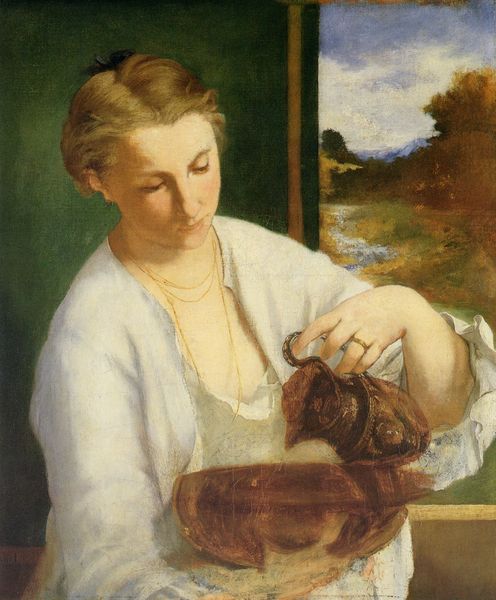
Titel: Frau mit Wasserkrug
(Studie von Susanne Leenhoff)
Künstler: Édouard Manet
Standort: Charlottenlund (Dänemark)
Institution: Ordrupgaard
Schlagwörter: baum, blau, gemälde, hand, haut, himmel, kopf, schatten, wasser, weiß, wolken, bäume, fluss, grün, impressionismus, landschaft, mädchen, ausschnitt, braun, fenster, finger, frau, frisur, haar, hell, hintergrund, kleid, mund, nase, schmuck, skizze, zimmer, ausblick, blick, dame, wiese, malerei, blond, hemd, jacke, jung, wand, augen, blass, bluse, gesicht, halten, rahmen, schale, schüssel, bild, bildnis, hals, portrait, porträt, öl, bach, flusslauf, morgen, natur, büsche, gewässer, gold, haare, halbfigur, interieur, kelch, mantel, dekollete, lippen, scheitel, zart, arbeit, genre, henkel, kanne, krug, magd, ruhe, kette, zopf, metall, konzentriert, bronze, ring, decolleté, dünn, halskette, waschen, gefäß, offen, morgentoilette, fingerring, fensterrahmen, schlicht, jungfrau, ketten, leinwand, unvollendet, karaffe, toilette, küche, lanschaft, fensterblick, wandbild, wasserkanne, giessen, wasserkrug, koüf, wei´, waschbecken, waschschüssel, ehering, eingiessen, schütten, rahme, hellhäutig, einschenken, kippen, bahc, frai, fensterausblick, bildthema, hinetrfrund, vild im bild, waschset, er, gescheitelt, frau kanne, finggering